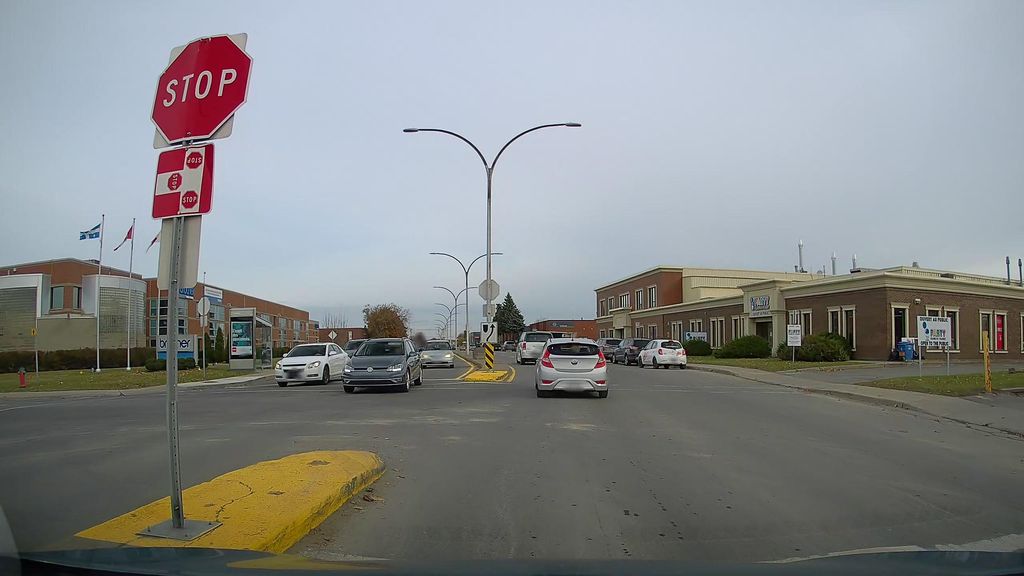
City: montreal